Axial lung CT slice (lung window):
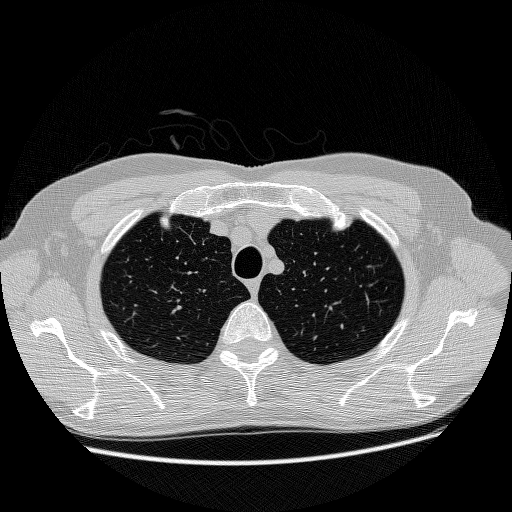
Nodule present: no